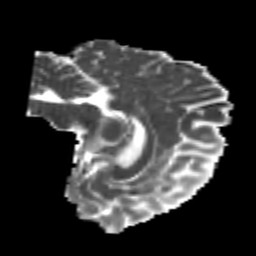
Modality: MD
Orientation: sagittal
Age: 22
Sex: male
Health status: healthy
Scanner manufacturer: philips
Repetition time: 7.386 s
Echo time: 0.08599 s